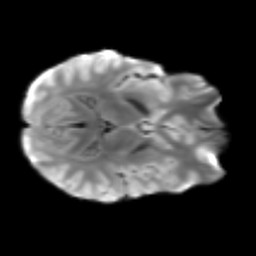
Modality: T2w
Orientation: axial
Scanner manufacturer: siemens
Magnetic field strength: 3 T
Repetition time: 3.6 s
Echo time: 0.092 s